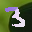
Label: 3